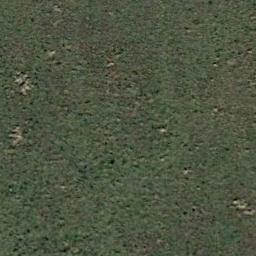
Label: meadow